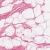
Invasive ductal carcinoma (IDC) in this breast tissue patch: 0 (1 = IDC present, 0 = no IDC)